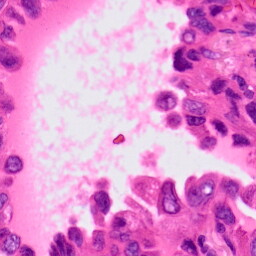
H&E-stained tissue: Lung